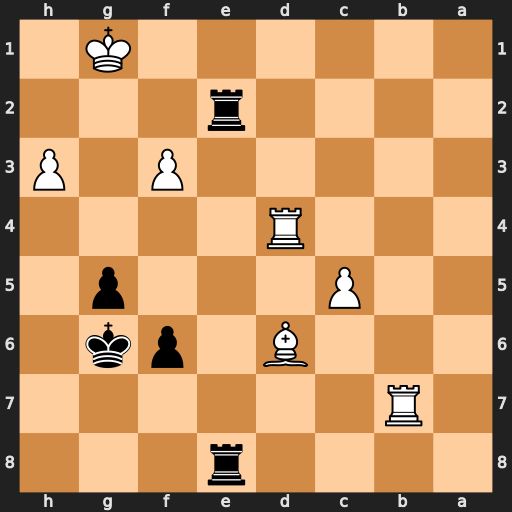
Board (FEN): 4r3/1R6/3B1pk1/2P3p1/3R4/5P1P/4r3/6K1
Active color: b
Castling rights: -
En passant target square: -
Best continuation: Re1+ Kf2 R8e2+ Kg3 Rg1#